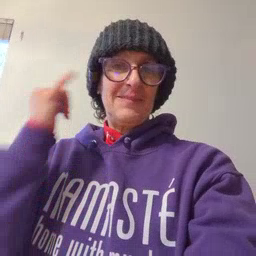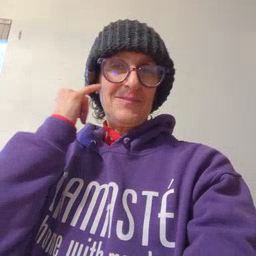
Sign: if